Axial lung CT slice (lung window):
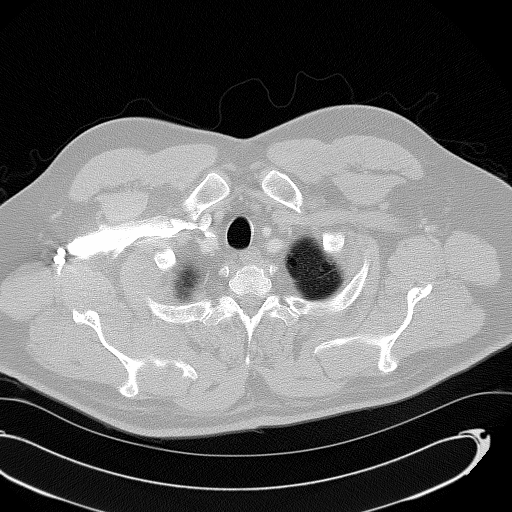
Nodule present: no